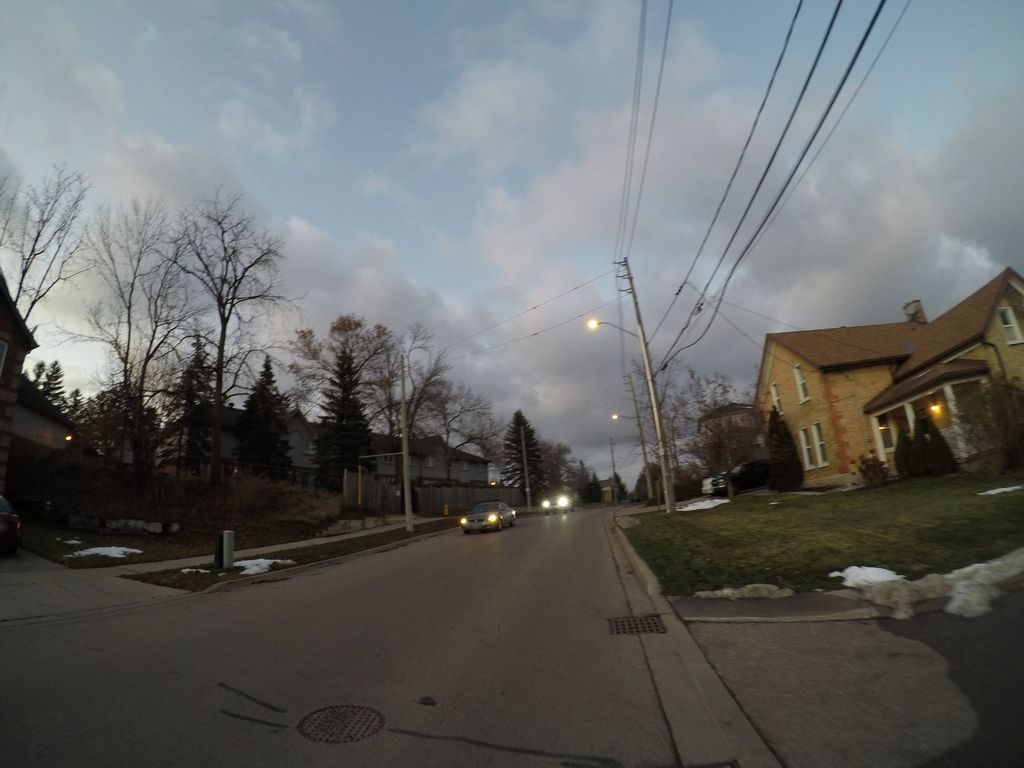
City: kitchener-waterloo